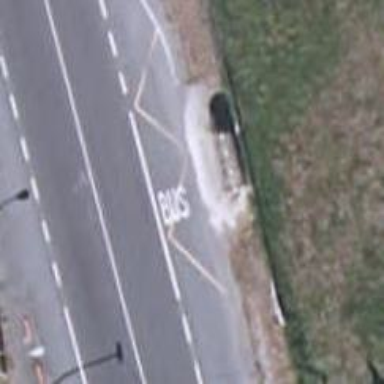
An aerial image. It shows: Bus stop with platform for public transport.